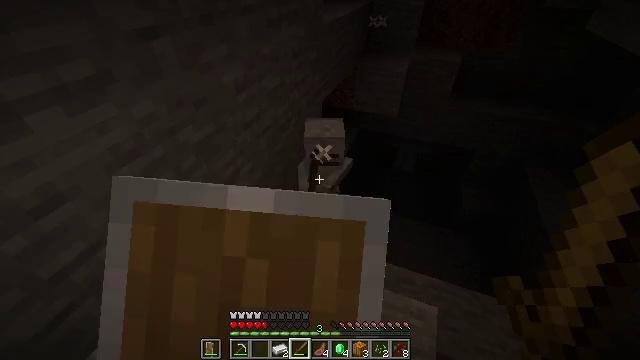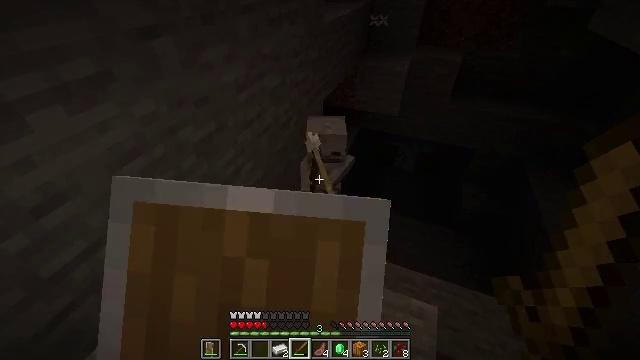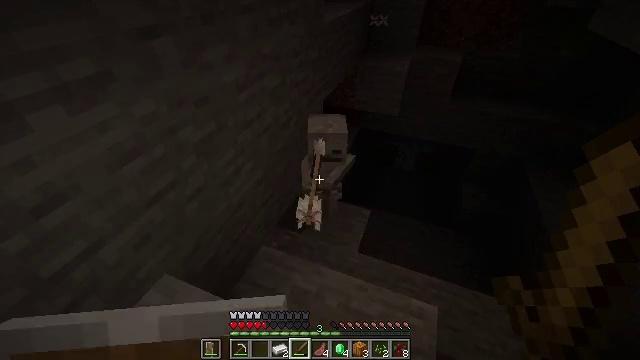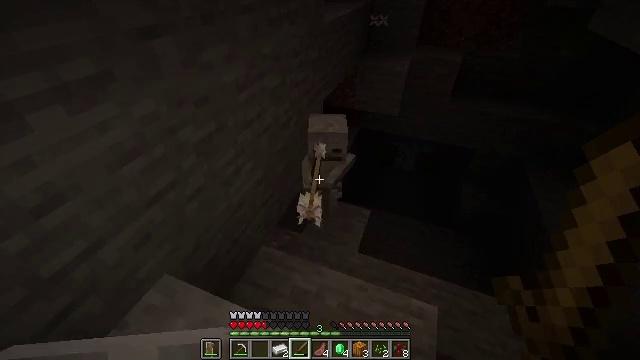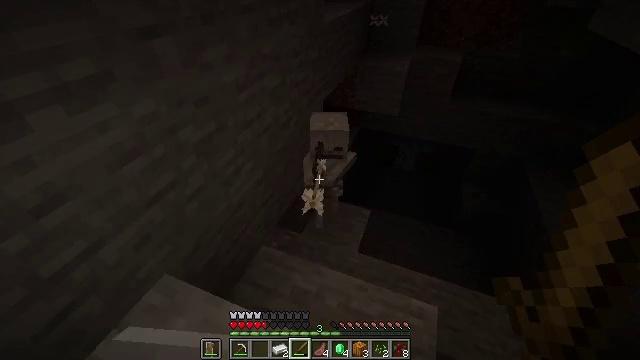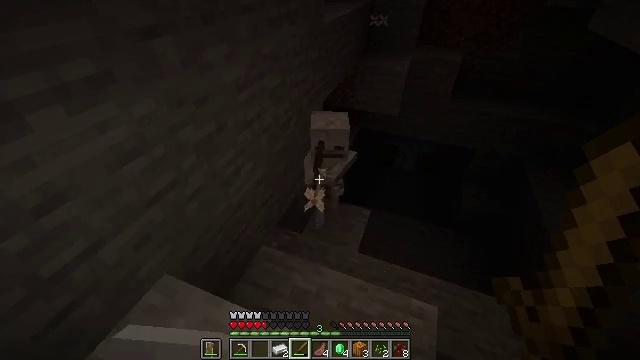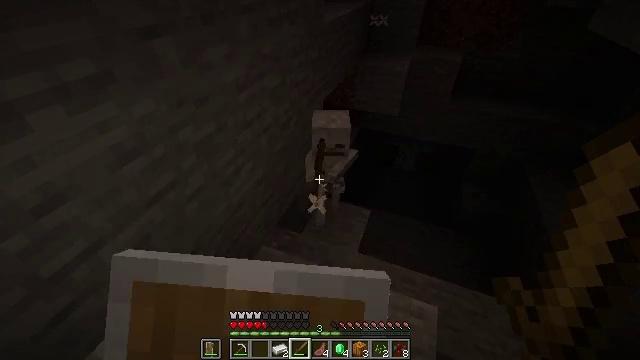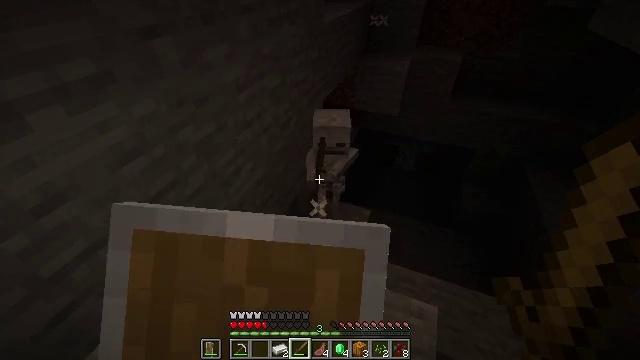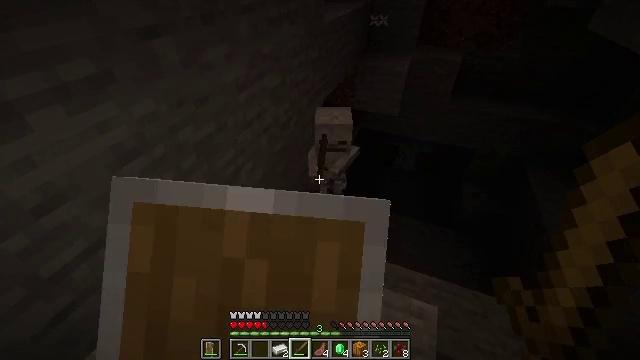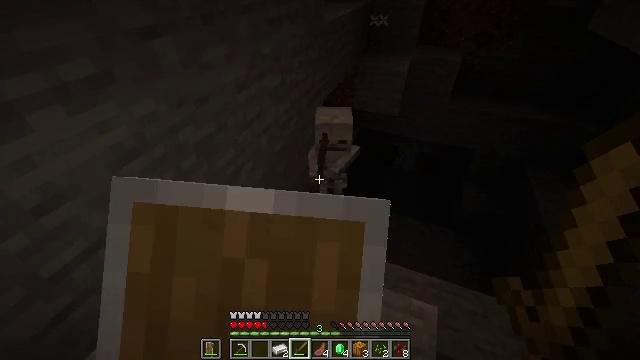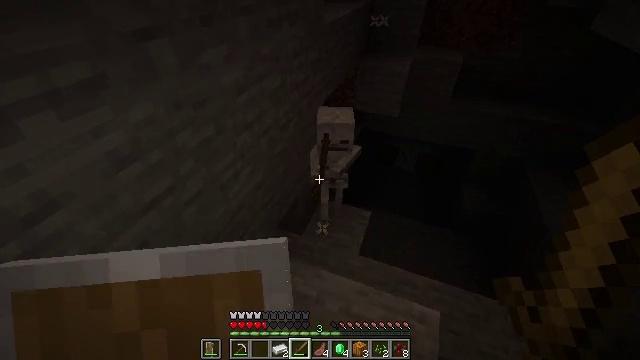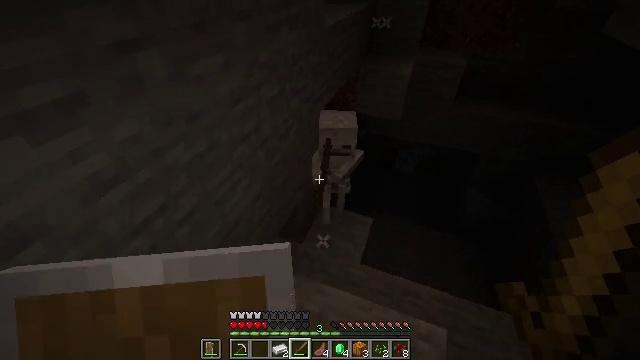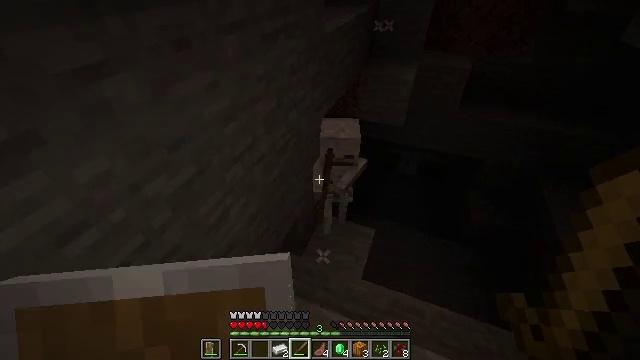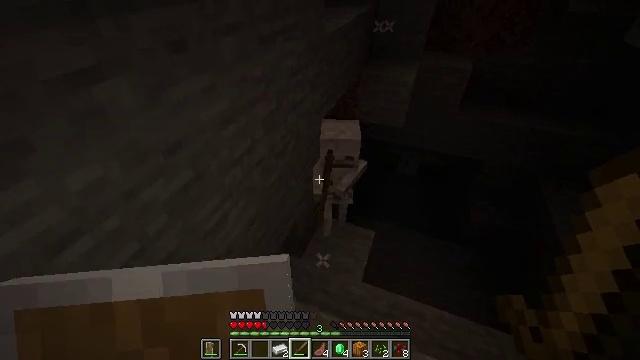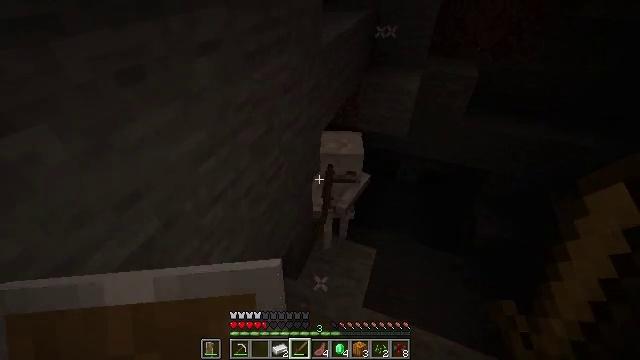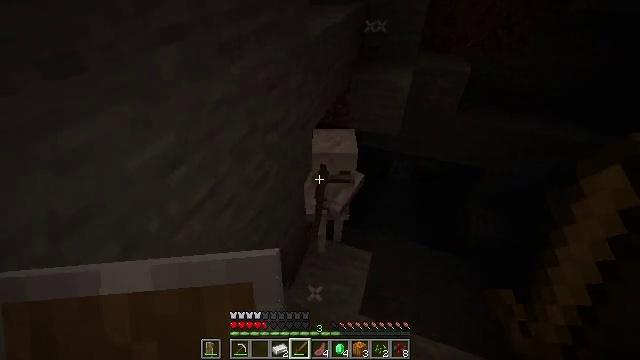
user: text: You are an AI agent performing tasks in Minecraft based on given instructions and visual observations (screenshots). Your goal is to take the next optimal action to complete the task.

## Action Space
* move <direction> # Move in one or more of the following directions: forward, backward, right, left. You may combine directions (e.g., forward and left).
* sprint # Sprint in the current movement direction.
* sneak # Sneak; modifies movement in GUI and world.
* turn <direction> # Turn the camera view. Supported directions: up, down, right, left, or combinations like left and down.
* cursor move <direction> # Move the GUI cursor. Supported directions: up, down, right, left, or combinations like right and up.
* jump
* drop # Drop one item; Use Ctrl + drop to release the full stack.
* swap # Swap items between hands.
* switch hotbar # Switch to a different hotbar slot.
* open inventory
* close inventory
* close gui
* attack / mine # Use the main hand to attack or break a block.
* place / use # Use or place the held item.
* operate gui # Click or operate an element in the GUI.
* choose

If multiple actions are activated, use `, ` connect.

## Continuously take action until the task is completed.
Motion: motion action
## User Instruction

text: Kill a skeleton.
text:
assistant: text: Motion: use / place
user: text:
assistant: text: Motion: use / place
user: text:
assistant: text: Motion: use / place
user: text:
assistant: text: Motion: use / place
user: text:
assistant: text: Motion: use / place
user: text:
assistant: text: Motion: use / place
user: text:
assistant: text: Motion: use / place
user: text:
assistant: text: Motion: use / place
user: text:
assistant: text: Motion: use / place
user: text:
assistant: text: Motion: move forward
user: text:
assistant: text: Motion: move forward
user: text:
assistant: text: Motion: move forward
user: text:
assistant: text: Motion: move forward
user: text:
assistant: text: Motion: move forward
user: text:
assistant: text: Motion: move forward, turn right
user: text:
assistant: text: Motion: move forward, turn right
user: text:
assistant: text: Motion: move forward, turn right
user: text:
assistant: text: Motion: move forward, turn right
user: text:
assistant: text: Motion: turn right
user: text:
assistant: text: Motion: no_op
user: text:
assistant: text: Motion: no_op
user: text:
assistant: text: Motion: no_op
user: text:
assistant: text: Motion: turn left and up
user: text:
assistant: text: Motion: turn left and up
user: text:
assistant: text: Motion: no_op
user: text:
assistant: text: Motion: no_op
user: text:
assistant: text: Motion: turn up, attack / mine
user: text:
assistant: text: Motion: attack / mine
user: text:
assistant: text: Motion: attack / mine
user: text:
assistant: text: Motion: attack / mine